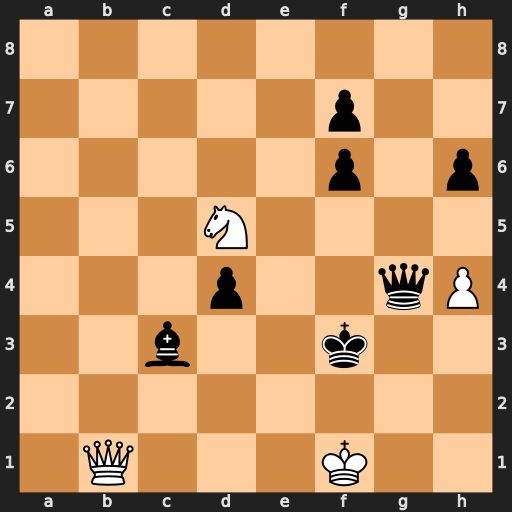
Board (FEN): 8/5p2/5p1p/3N4/3p2qP/2b2k2/8/1Q3K2
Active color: w
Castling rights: -
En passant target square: -
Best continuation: Qd3#